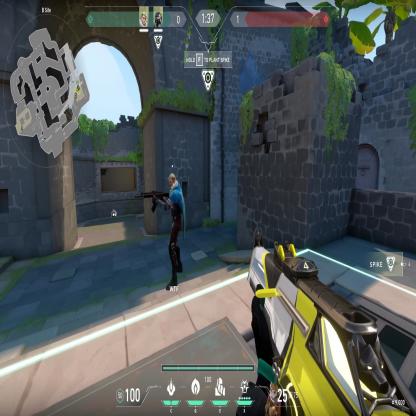
Label: teammate